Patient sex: F
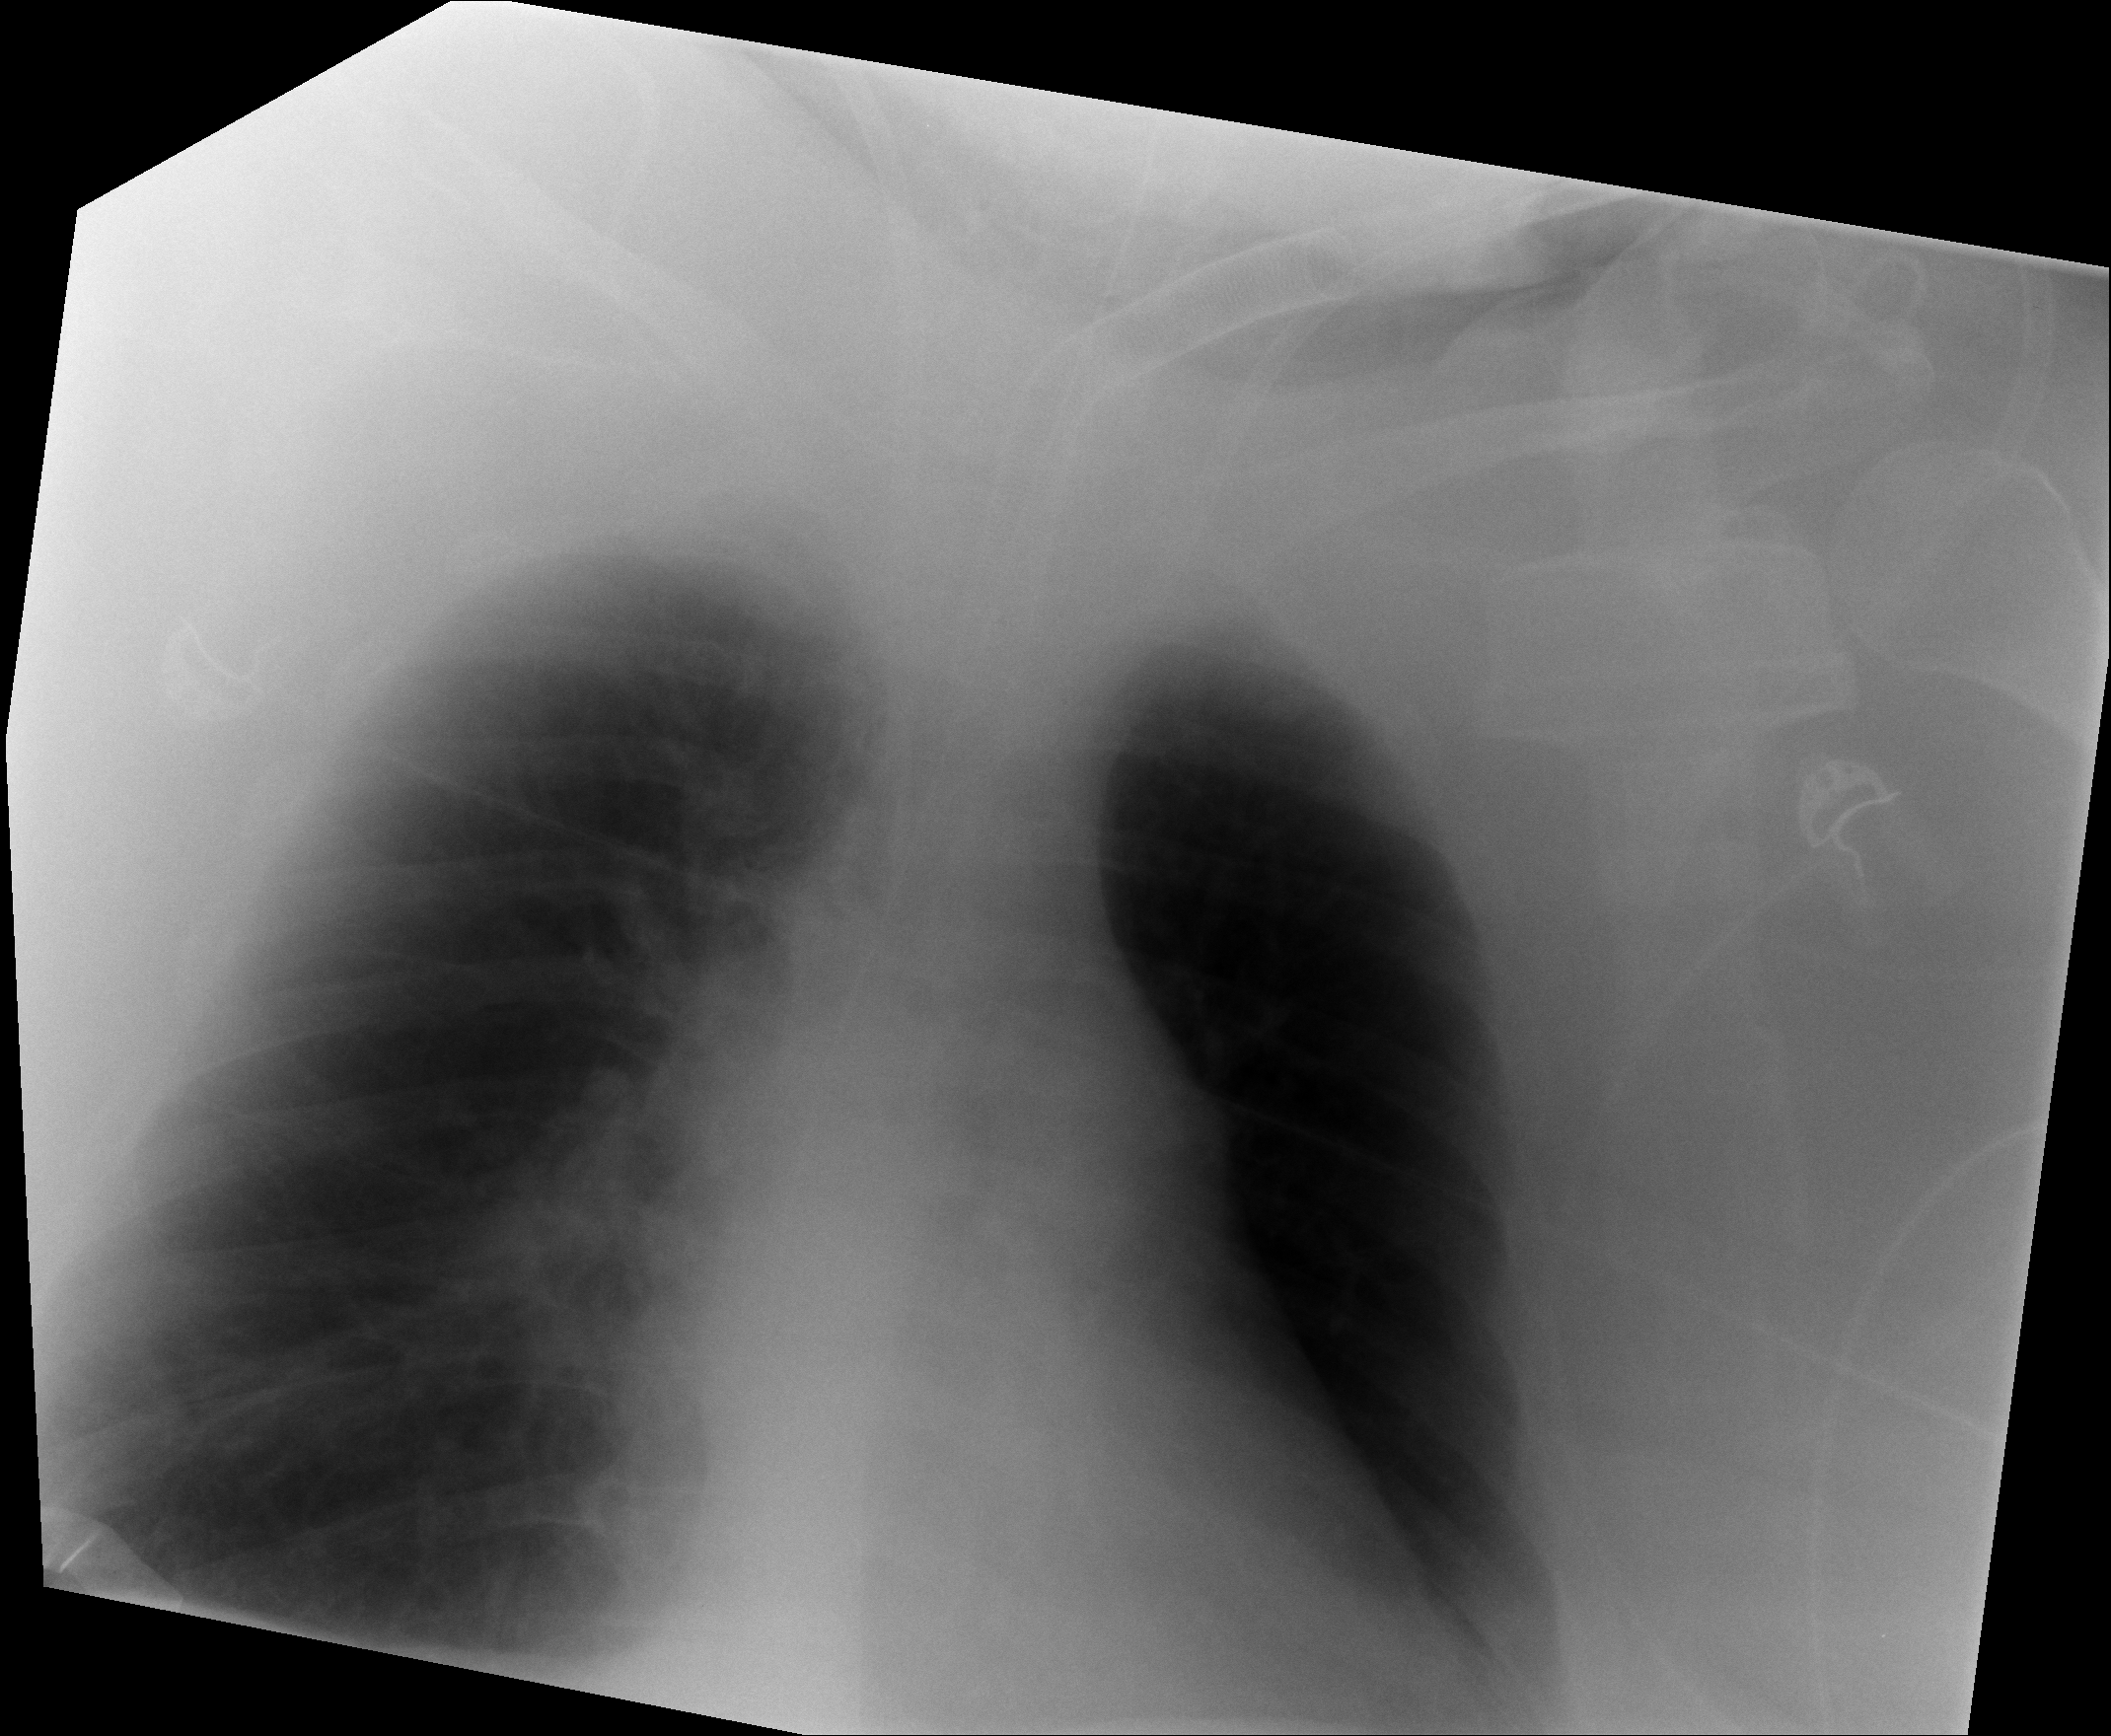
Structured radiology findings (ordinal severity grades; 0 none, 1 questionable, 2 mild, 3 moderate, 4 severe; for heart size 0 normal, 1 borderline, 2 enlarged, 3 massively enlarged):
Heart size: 0
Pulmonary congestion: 2
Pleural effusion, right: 0
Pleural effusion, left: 2
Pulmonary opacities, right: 0
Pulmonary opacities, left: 0
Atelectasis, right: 2
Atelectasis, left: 2